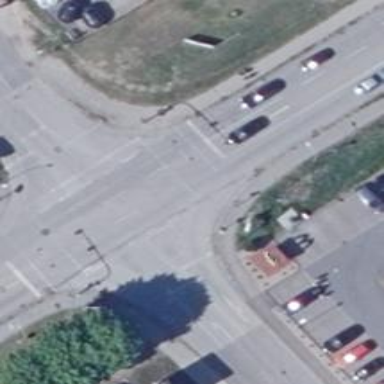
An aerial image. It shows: Crossing on the footway with traffic signals.